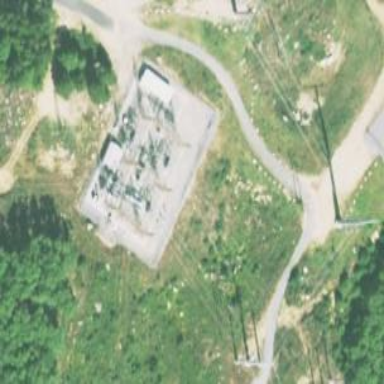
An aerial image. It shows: Switch used for power control.